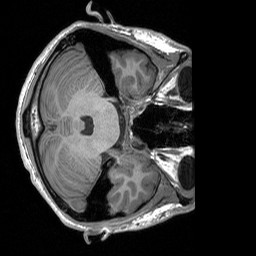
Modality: T1w
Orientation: axial
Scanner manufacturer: siemens
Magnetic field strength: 3 T
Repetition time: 1.76 s
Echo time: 0.0022 s